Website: lowes
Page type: review-order
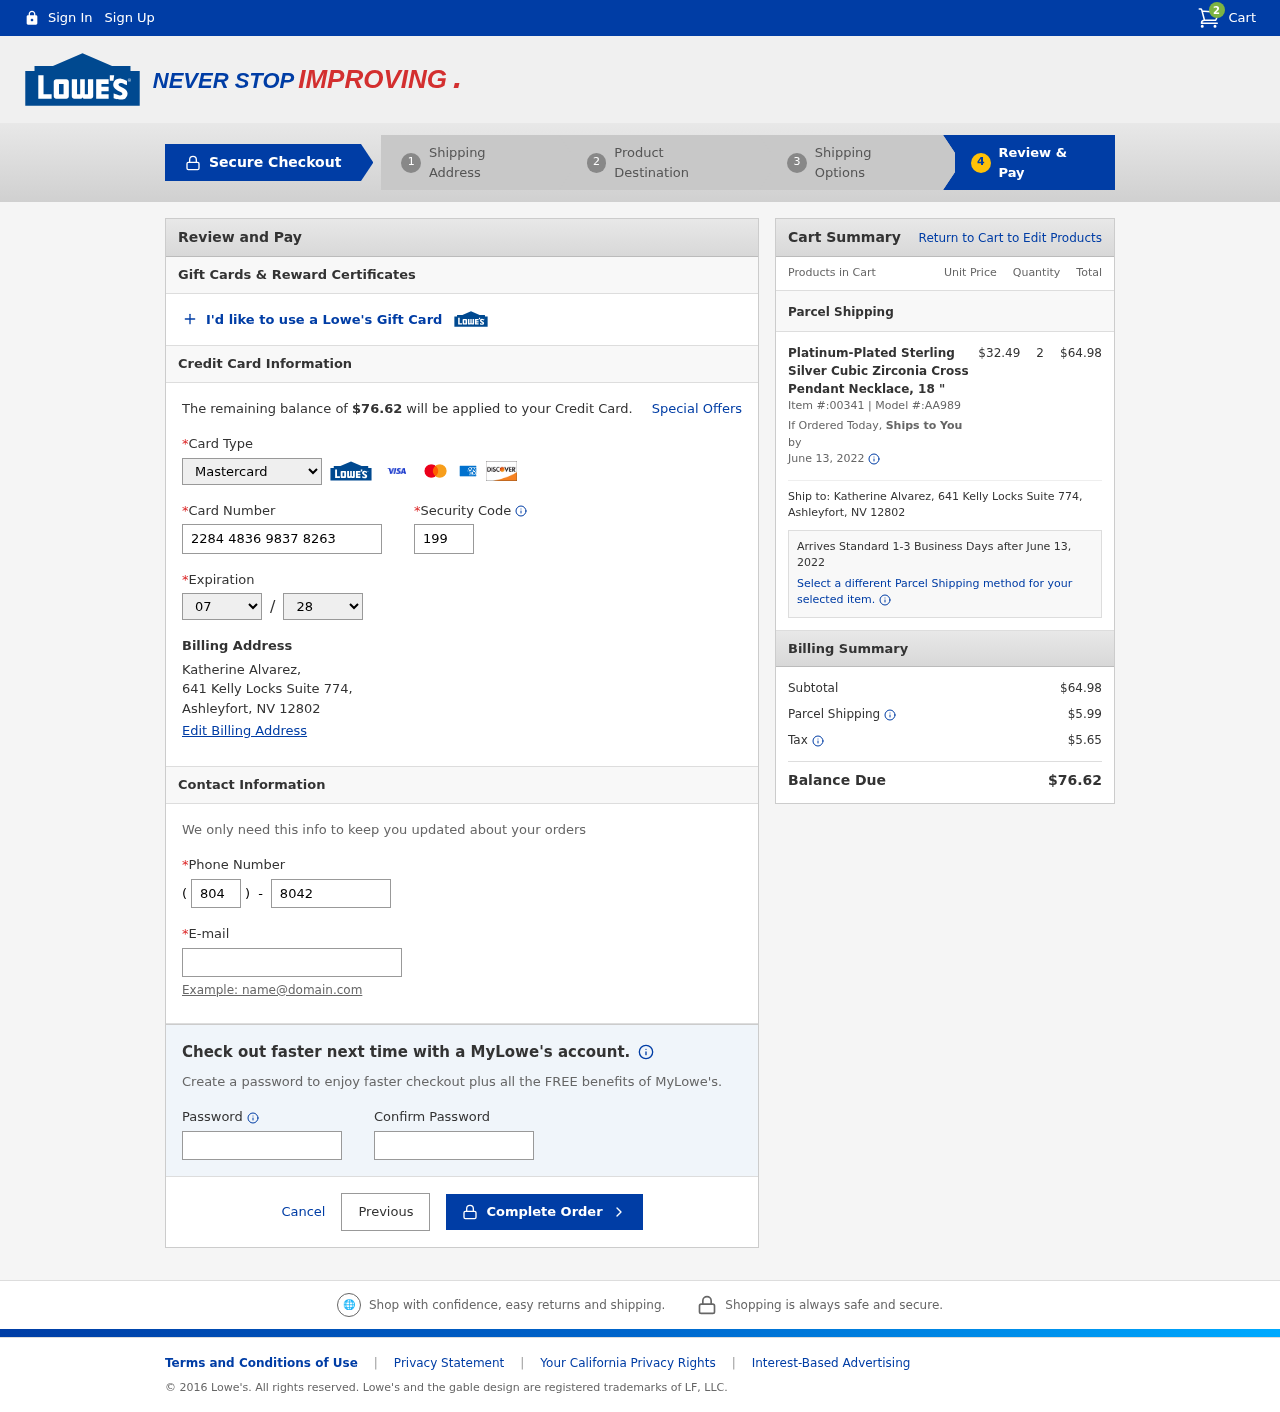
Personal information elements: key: PII_CARD_CVV
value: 199
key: PII_CARD_EXPIRY_MONTH
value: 07
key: PII_CARD_EXPIRY_YEAR
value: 28
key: PII_CARD_NUMBER
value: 2284 4836 9837 8263
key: PII_CARD_TYPE
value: Mastercard
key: PII_CITY
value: Ashleyfort
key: PII_EMAIL
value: katherinealvarez@yahoo.com
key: PII_FULLNAME
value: Katherine Alvarez,
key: PII_PHONE
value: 8042951745
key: PII_PHONE_AREA
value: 804
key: PII_POSTCODE
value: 12802
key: PII_STATE_ABBR
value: NV
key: PII_STREET
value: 641 Kelly Locks Suite 774,
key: PII_FULLNAME2
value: Katherine Alvarez
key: PII_STREET2
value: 641 Kelly Locks Suite 774
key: PII_CITY_STATE_ZIP2
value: Ashleyfort, NV 12802
Product elements: key: PRODUCT1_NAME
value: Platinum-Plated Sterling Silver Cubic Zirconia Cross Pendant Necklace, 18 "
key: PRODUCT1_PRICE
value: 32.49
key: PRODUCT1_QUANTITY
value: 2
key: PRODUCT1_ITEM_NUMBER
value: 00341
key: PRODUCT1_MODEL_NUMBER
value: AA989
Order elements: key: ORDER_NUM_ITEMS
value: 2
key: ORDER_TOTAL
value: $76.62
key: ORDER_SHIPPING_DATE
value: June 13, 2022
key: ORDER_SUBTOTAL
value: $64.98
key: ORDER_SHIPPING_DATE2
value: June 13, 2022
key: ORDER_SUBTOTAL2
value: $64.98
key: ORDER_SHIPPING_COST
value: $5.99
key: ORDER_TAX
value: $5.65